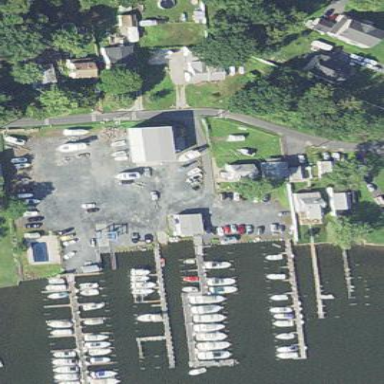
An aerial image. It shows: Marina on leisure land.